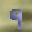
Label: 9